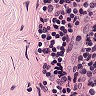
Metastatic tissue present: no